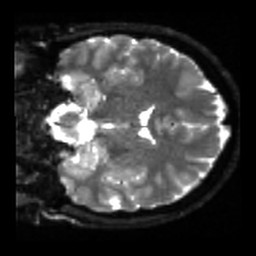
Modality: sbref
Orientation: coronal
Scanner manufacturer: siemens
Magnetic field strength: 3 T
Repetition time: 4 s
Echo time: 0.0594 s